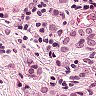
Metastatic tissue present: yes